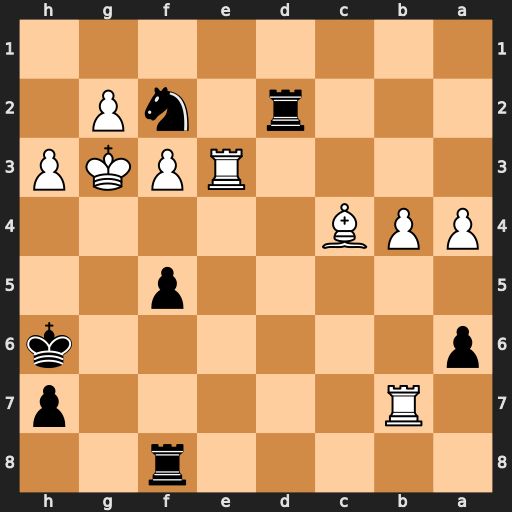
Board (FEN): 5r2/1R5p/p6k/5p2/PPB5/4RPKP/3r1nP1/8
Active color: b
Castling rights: -
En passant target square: -
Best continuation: f4+ Kh2 fxe3